Question:
As shown in the image, if client1 sends some information to server, and on other side client2, client3, client4 also opened the same page to which client1 made changes, I want to show those changes to all users who are on that same page.
We can do the following:
- -
I am using Java, can this be done using sockets?
My idea is that client1's changes will be received by client2, client3, client4 by some kind of notification and only then will they call the server to get the desired changes.
How can this be achieved?
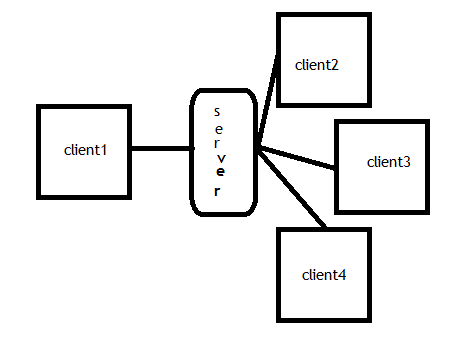
Answer: take a look at akka -> akka provides the ability to build Asynchronous applications using Java. And yes you can make a very efficient solution for this using websockets+akka .
You can find an example of how to do this in Sample application (websocket-chat) for Play Framework which uses akka+websockets for making an asynchronous chat application.